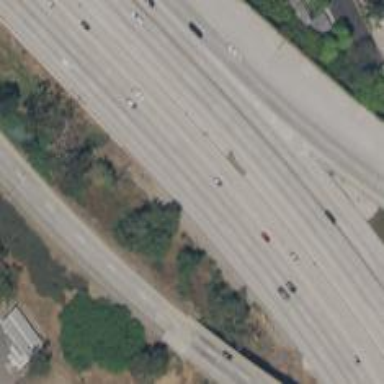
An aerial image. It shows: Motorway.